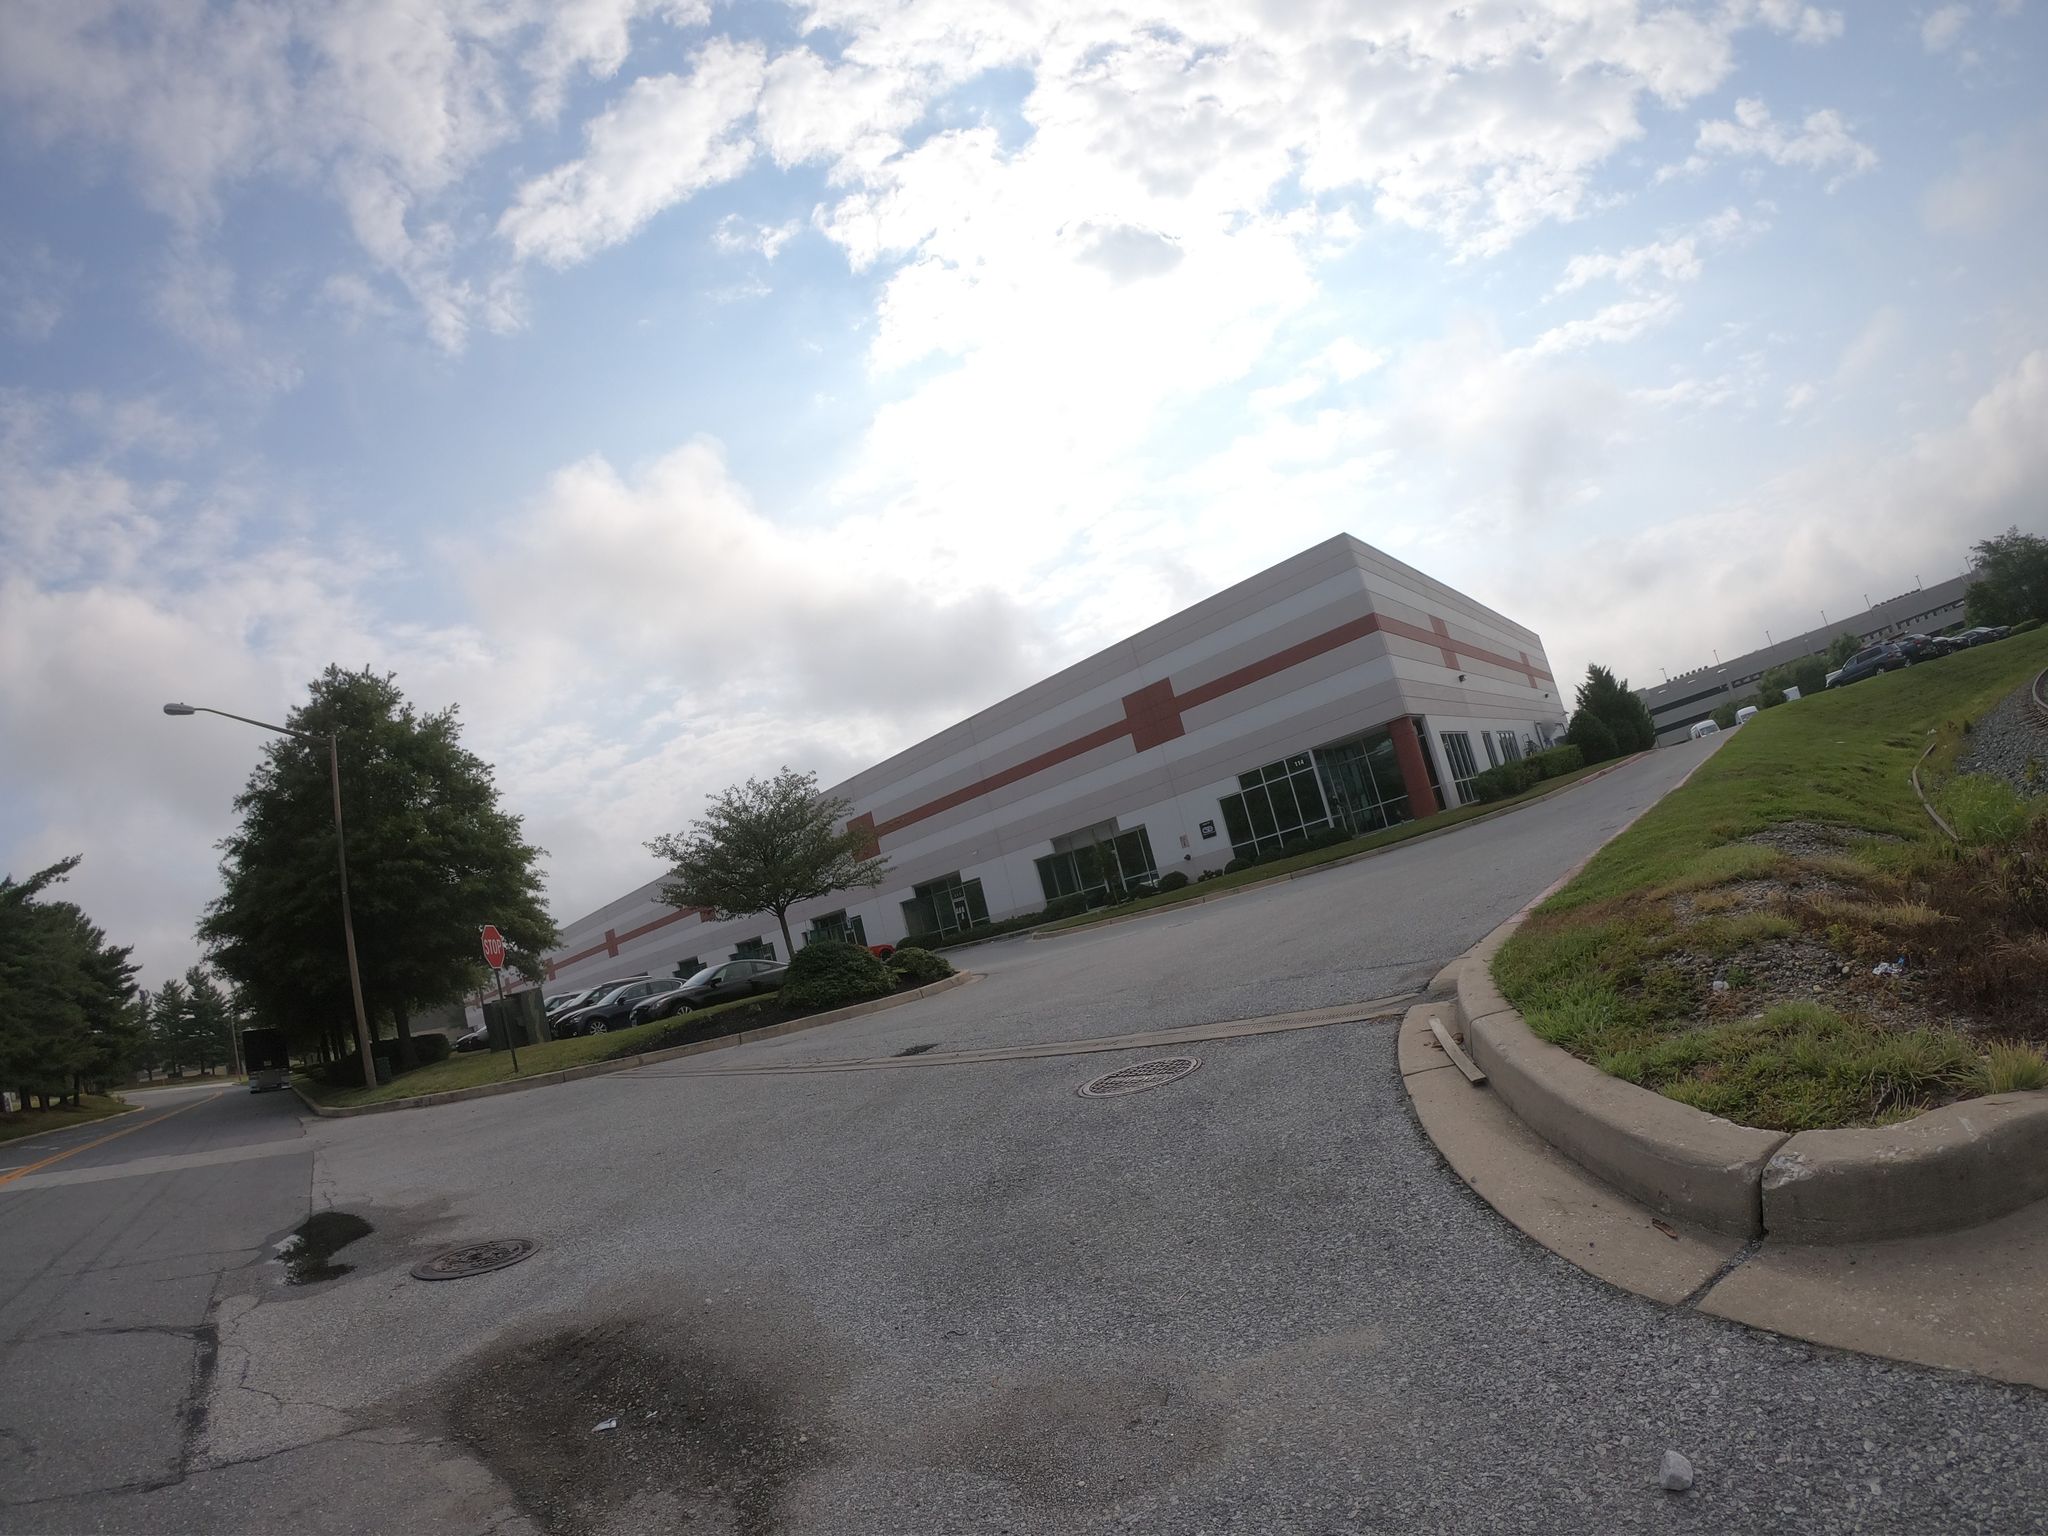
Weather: cloudy
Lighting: day
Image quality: good
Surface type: cycling surface
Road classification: service, unclassified
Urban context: suburban or peri-urban
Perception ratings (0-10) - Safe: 4.66, Lively: 7.25, Beautiful: 4.26, Boring: 7.59, Depressing: 7.16, Wealthy: 3.66